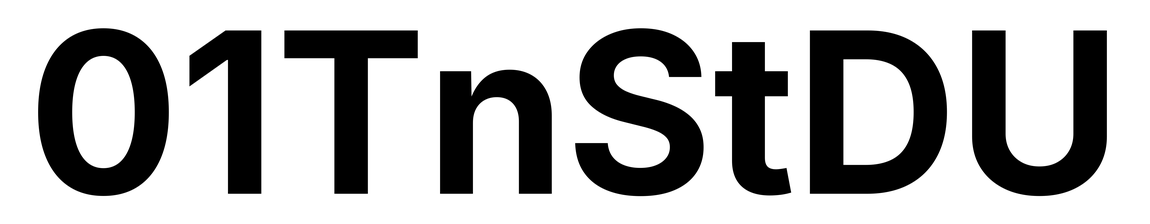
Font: Inter_Bold